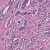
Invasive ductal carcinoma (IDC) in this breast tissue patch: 1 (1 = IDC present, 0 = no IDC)